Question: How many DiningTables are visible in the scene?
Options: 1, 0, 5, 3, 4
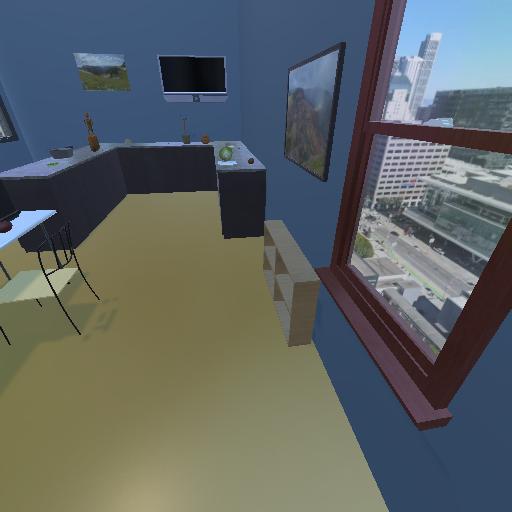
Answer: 1